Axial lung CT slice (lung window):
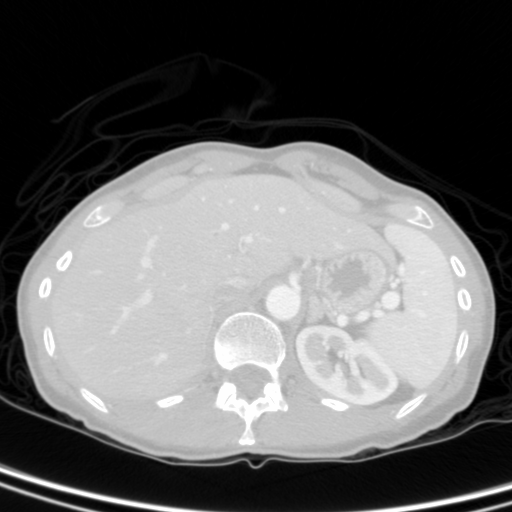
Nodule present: no